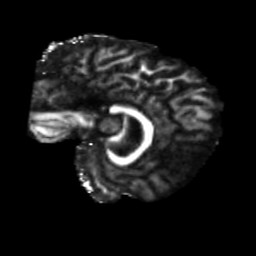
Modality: FA
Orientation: sagittal
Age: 58
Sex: female
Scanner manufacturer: siemens
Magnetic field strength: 3 T
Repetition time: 5.47 s
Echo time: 0.0854 s